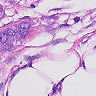
Metastatic tissue present: yes